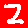
Digit: 2